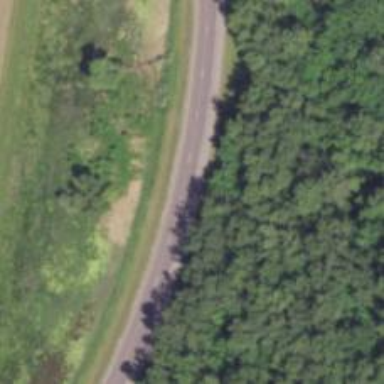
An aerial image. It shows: Trunk highway.